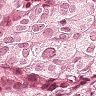
Metastatic tissue present: yes